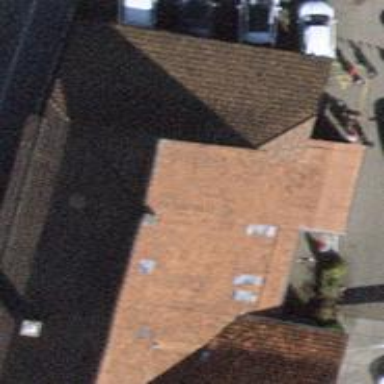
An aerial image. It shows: Car shop.